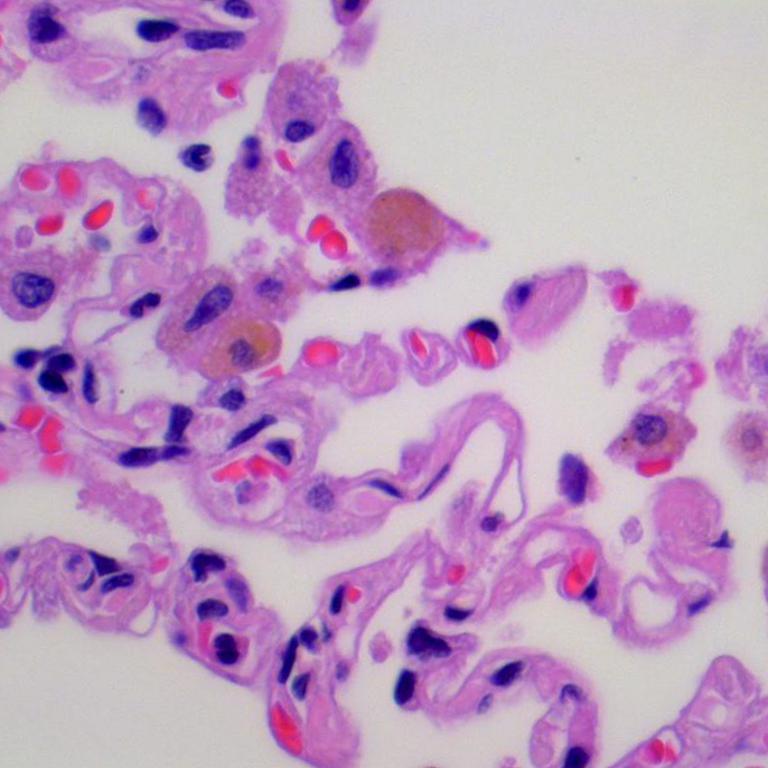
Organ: lung
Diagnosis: benign